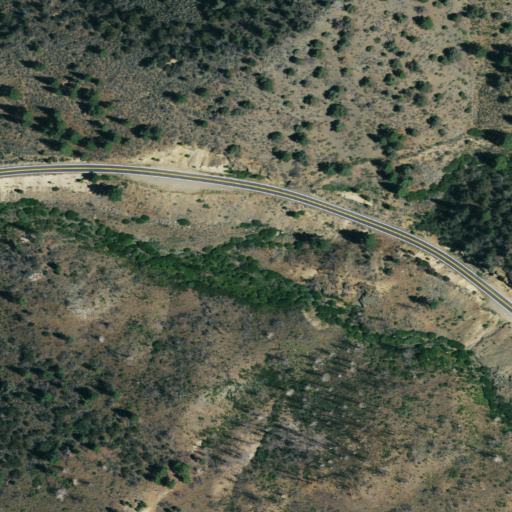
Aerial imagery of valley in California named Lexington Canyon containing shrub, grassland, open development, low intensity development, and evergreen forest